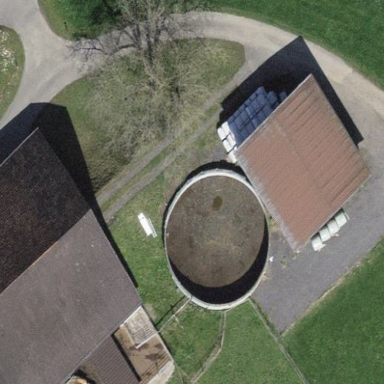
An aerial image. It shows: Storage tank with man-made structure.